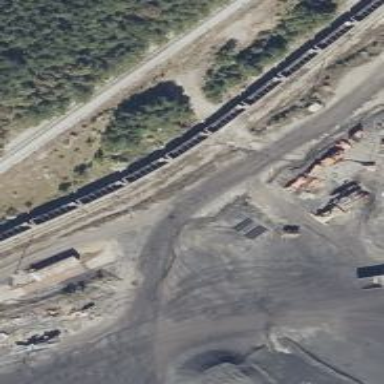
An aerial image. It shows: Rail spur service.